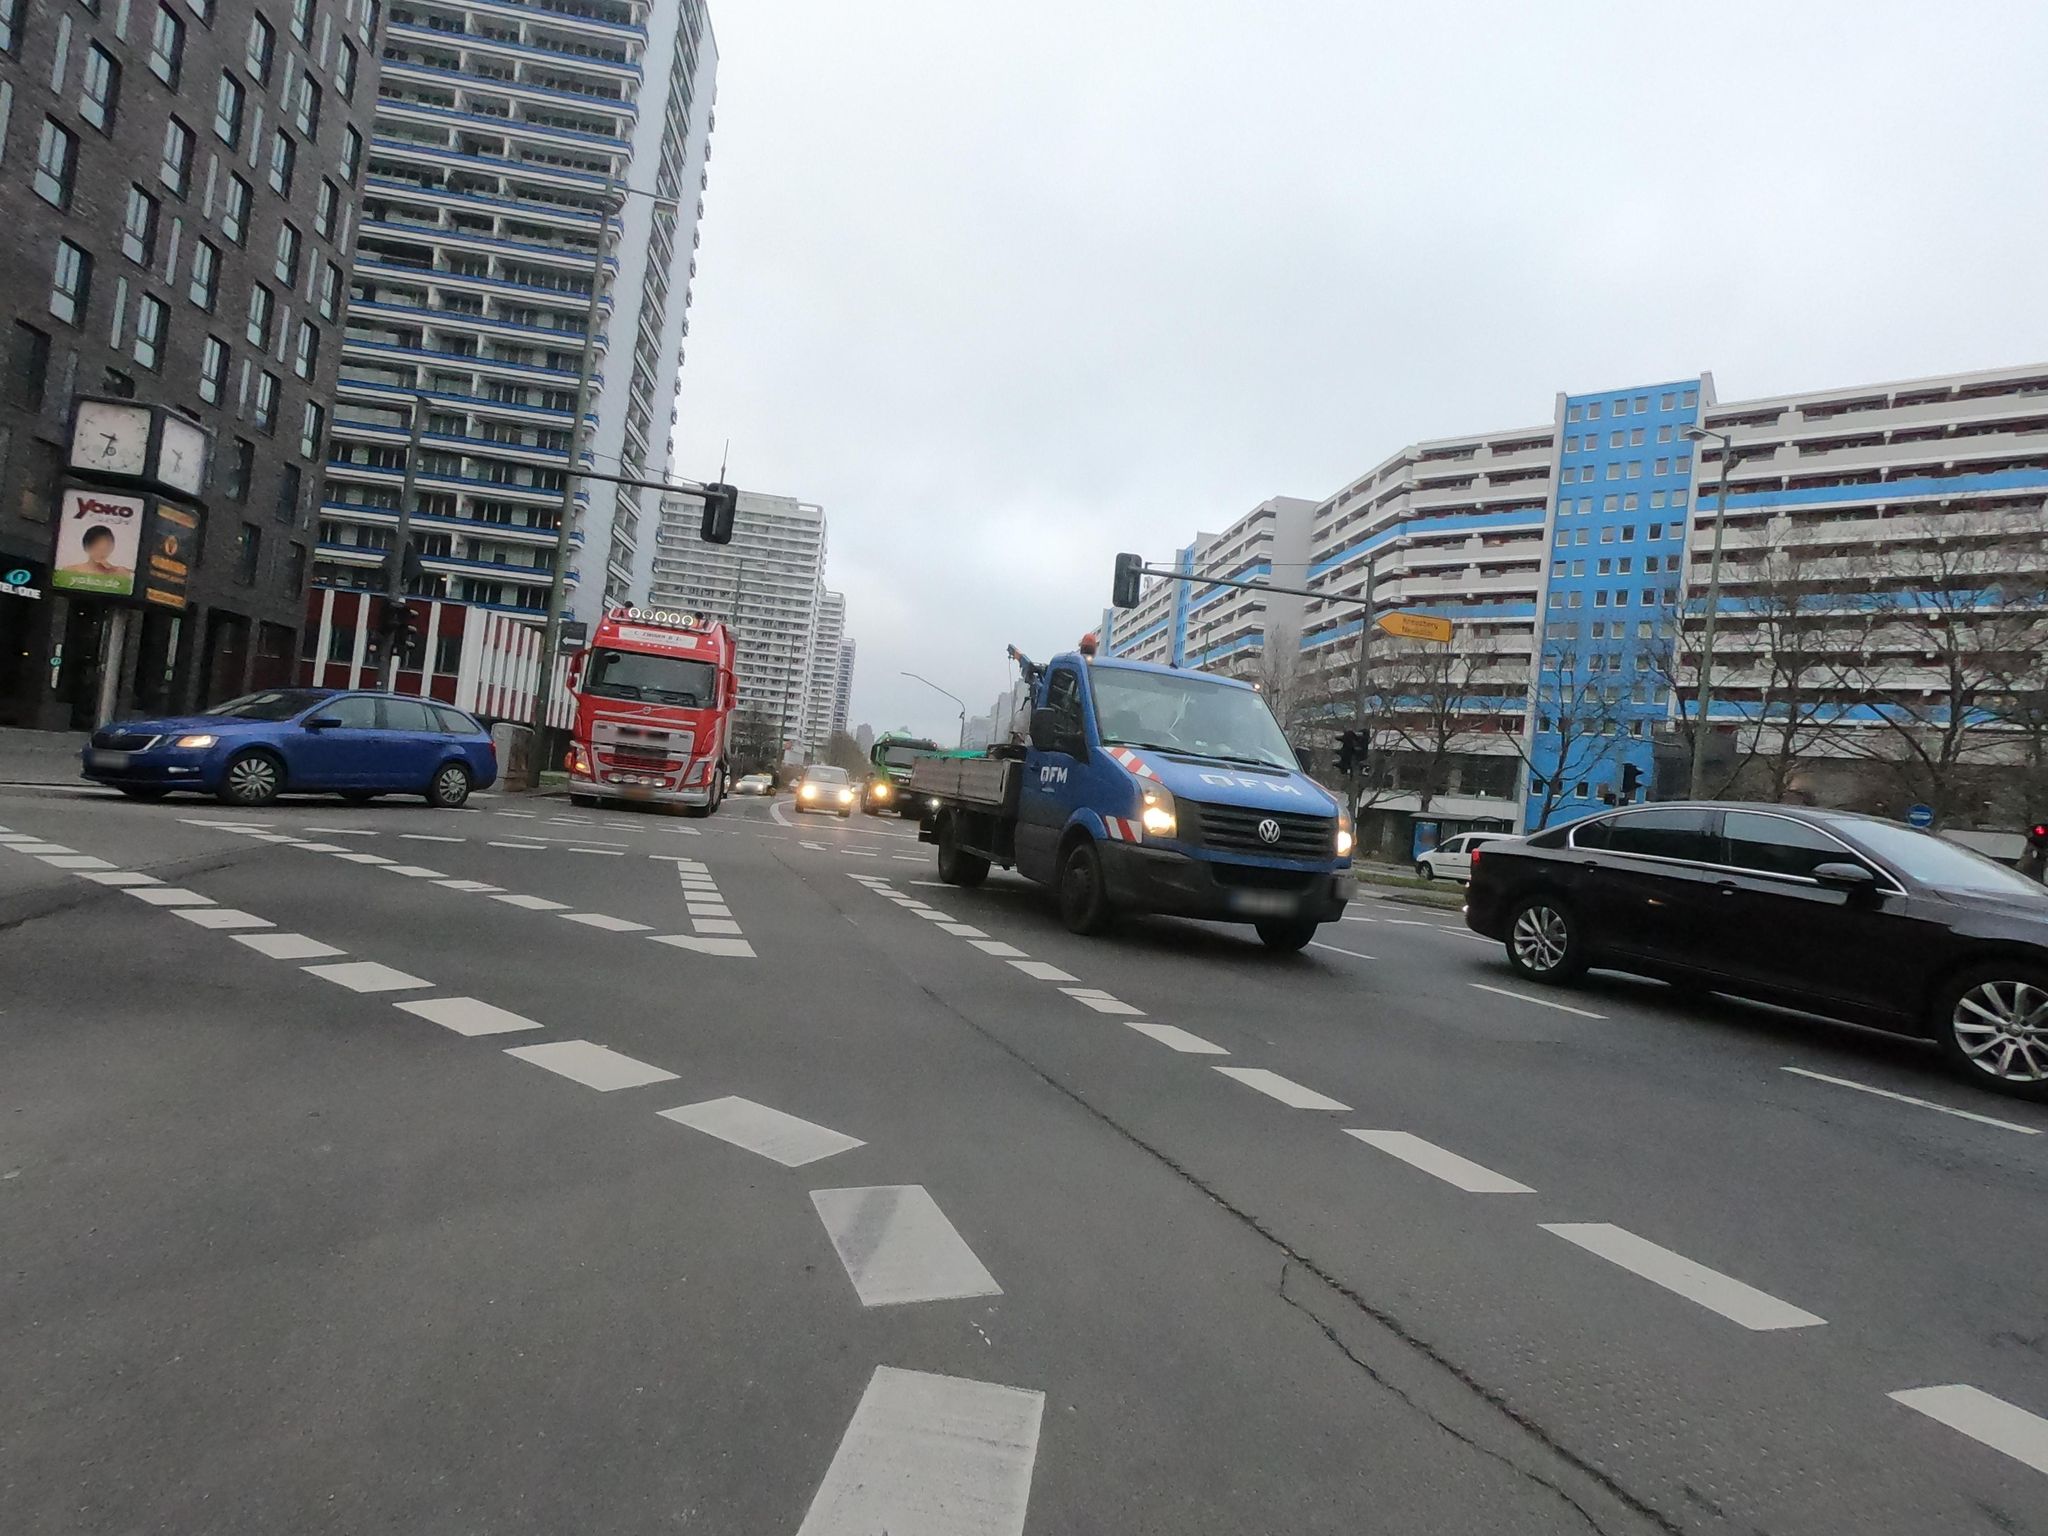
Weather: clear
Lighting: day
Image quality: good
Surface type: driving surface
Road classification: cycleway, service
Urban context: urban centre
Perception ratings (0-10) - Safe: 2.08, Lively: 6.67, Beautiful: 6.62, Boring: 2.64, Depressing: 7.19, Wealthy: 5.49